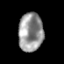
Tissue: prostate
Cell type: T cells
Senescence score: 0.3513
Nuclear area (px): 932
Mean DAPI intensity: 149.806